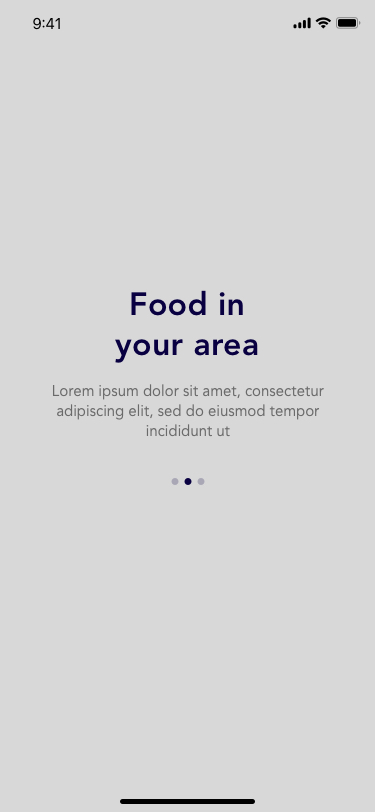
Text in this UI design:
Food in
your area
Lorem ipsum dolor sit amet, consectetur adipiscing elit, sed do eiusmod tempor incididunt ut